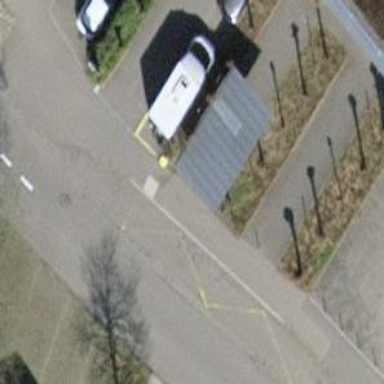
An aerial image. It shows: Post box is visible.